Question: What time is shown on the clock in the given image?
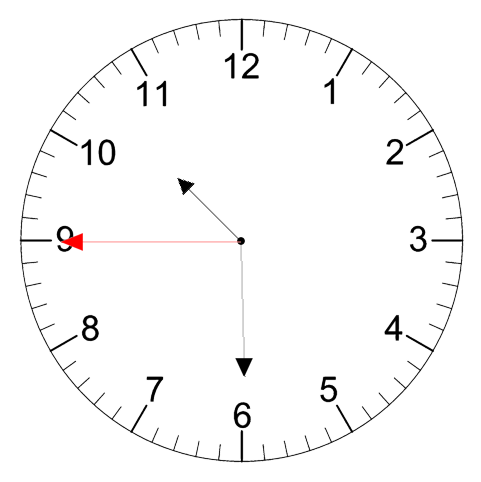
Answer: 10:29:45